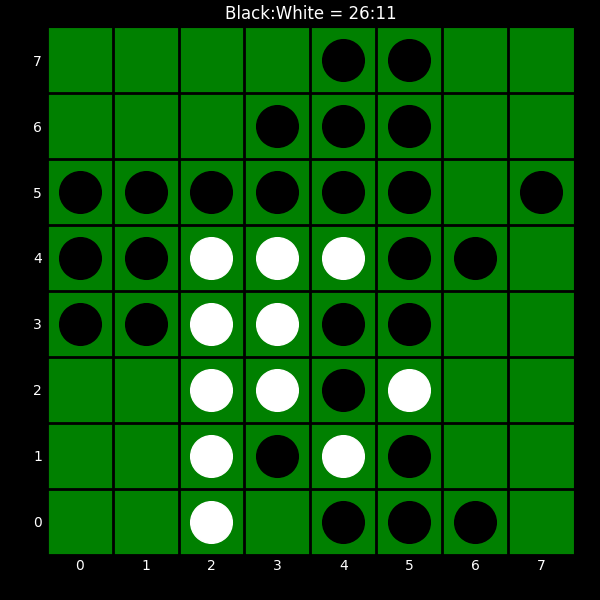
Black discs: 26
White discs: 11